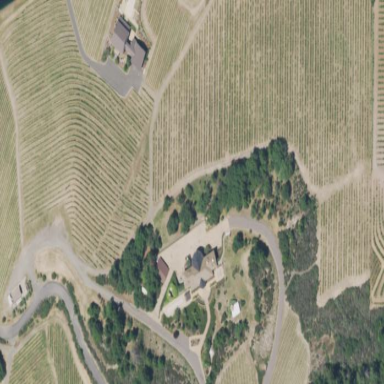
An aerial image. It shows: Vineyard growing wine grapes.